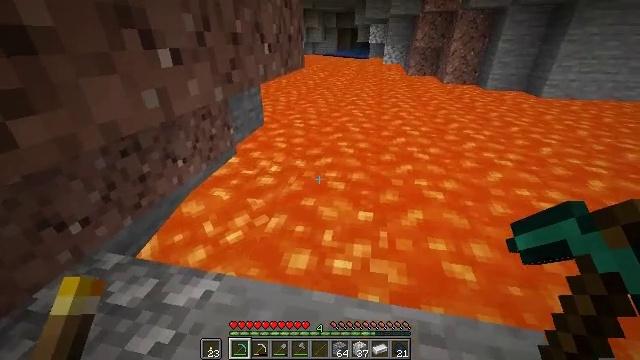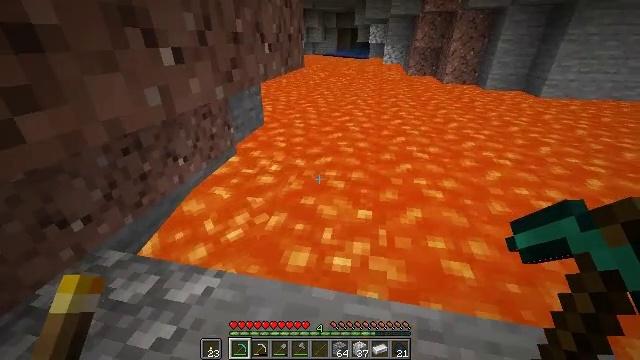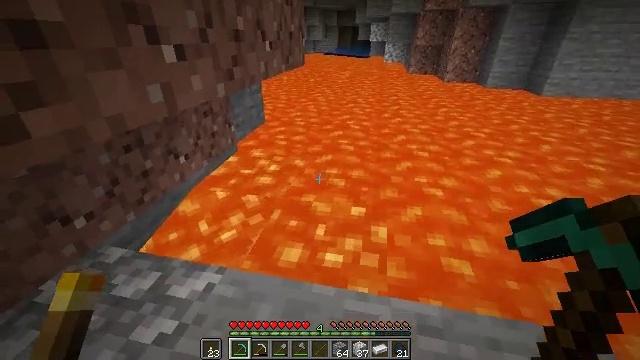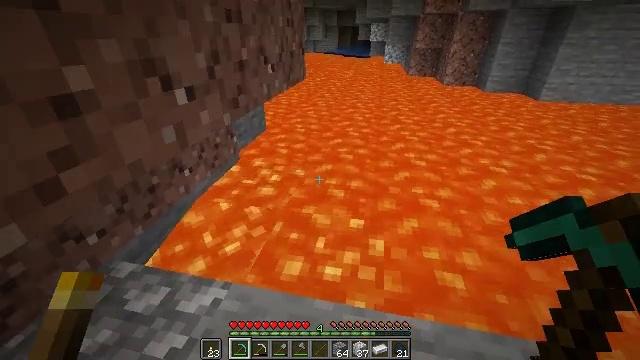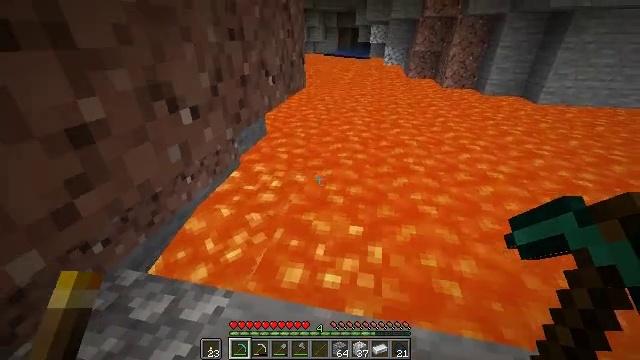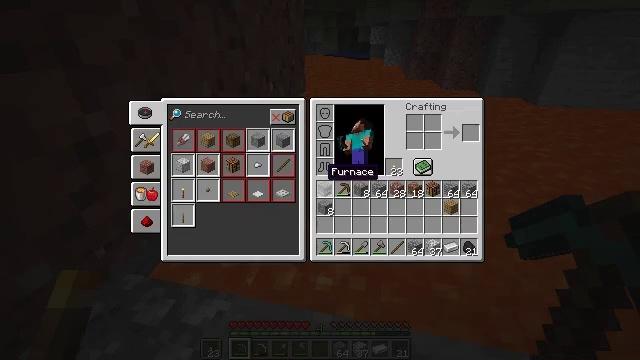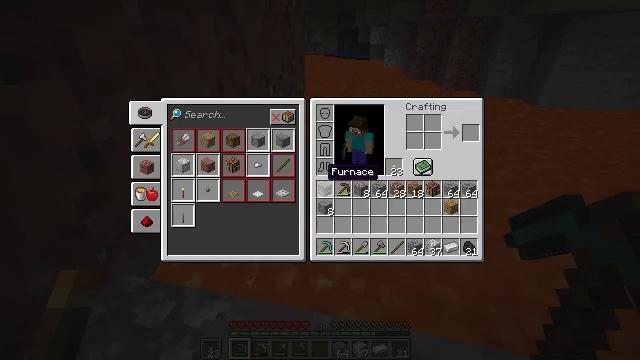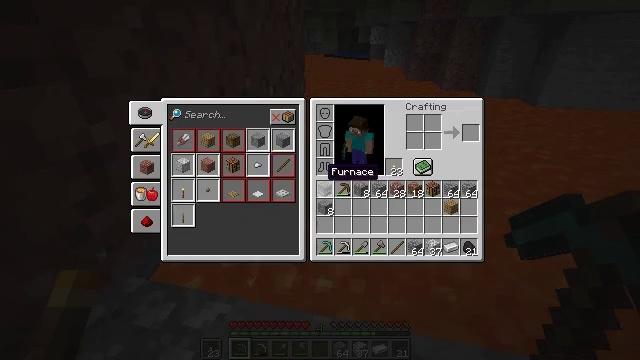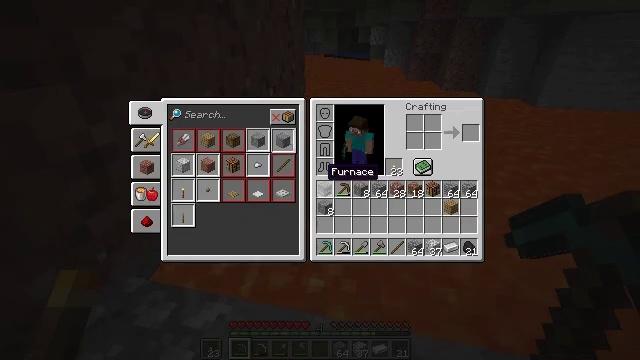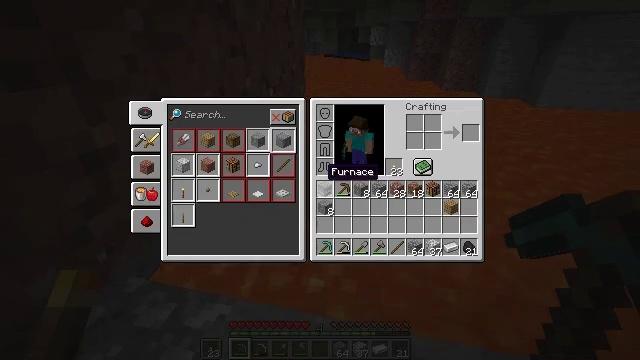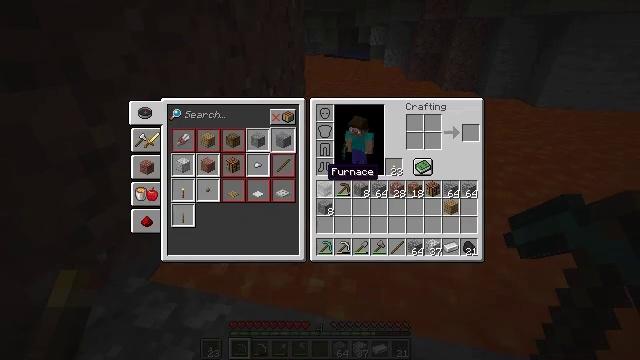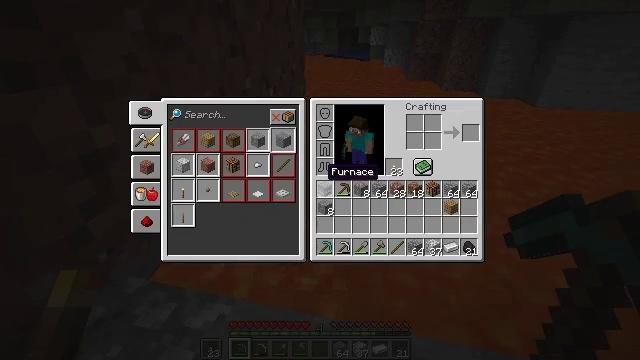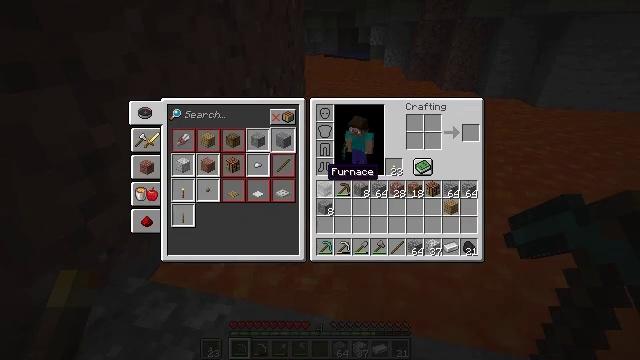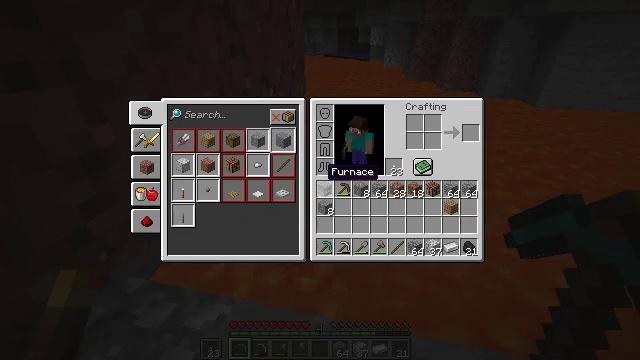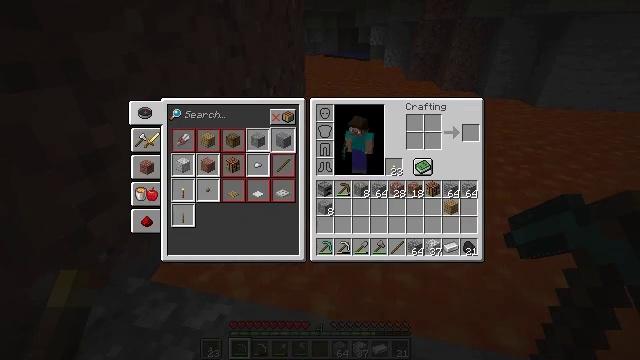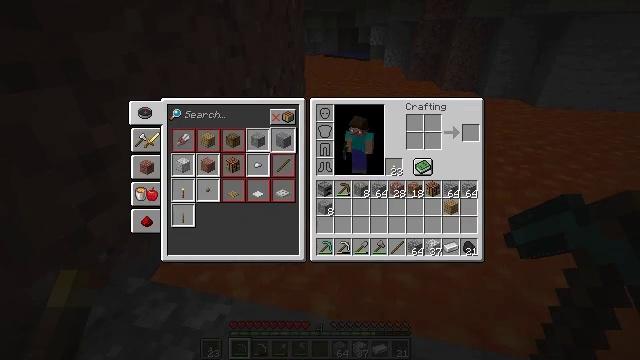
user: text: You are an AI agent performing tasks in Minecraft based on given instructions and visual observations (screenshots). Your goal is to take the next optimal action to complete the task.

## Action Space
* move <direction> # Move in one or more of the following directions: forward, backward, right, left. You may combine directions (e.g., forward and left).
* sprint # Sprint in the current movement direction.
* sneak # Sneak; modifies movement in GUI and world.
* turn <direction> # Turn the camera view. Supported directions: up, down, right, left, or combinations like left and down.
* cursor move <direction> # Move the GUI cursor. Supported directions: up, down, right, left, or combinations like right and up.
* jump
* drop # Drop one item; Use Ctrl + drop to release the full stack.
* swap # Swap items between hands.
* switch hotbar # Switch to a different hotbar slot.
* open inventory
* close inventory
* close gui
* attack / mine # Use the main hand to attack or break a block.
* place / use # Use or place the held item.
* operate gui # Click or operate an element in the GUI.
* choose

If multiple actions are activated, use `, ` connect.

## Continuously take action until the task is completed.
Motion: motion action
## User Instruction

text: Collect granite for building materials.
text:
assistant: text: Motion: no_op
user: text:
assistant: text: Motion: no_op
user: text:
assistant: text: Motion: no_op
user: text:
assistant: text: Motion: no_op
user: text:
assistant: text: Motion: open inventory
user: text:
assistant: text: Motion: open inventory
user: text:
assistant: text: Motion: open inventory
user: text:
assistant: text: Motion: open inventory
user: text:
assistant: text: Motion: no_op
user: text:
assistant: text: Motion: no_op
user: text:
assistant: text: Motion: no_op
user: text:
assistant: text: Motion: no_op
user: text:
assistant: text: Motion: no_op
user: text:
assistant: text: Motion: no_op
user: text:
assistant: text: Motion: no_op
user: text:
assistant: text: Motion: turn right
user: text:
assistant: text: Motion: turn right and down
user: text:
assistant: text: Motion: turn right and down
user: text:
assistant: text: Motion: turn right
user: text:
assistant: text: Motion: no_op
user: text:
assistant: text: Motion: no_op
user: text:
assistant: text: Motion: turn left
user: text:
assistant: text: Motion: turn left and up
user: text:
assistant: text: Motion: turn up
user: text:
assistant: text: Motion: no_op
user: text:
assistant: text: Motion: no_op
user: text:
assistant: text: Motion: no_op
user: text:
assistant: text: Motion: no_op
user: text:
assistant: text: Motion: no_op
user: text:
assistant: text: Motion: no_op